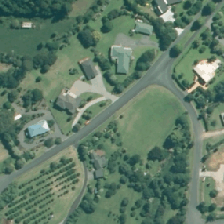
Land cover: urban_build_up